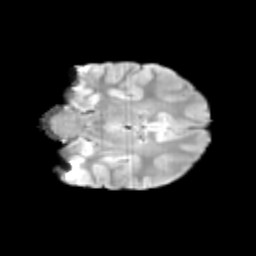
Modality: T2w
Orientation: coronal
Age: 9
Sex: male
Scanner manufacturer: siemens
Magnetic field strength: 3 T
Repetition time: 3.8 s
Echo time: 0.07 s